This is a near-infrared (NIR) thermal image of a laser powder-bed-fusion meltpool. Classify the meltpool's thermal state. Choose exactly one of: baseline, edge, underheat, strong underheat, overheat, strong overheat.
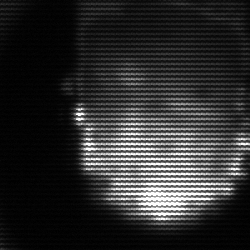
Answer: baseline